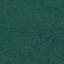
Label: Forest